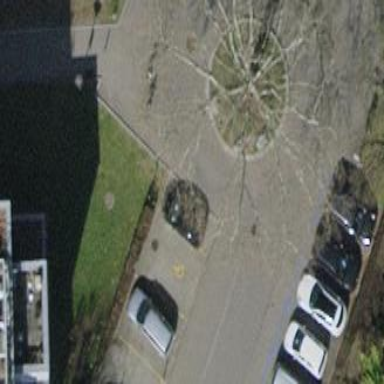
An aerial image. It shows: Residential road with asphalt surface leading to roundabout.